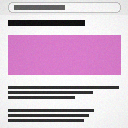
Screen state: on